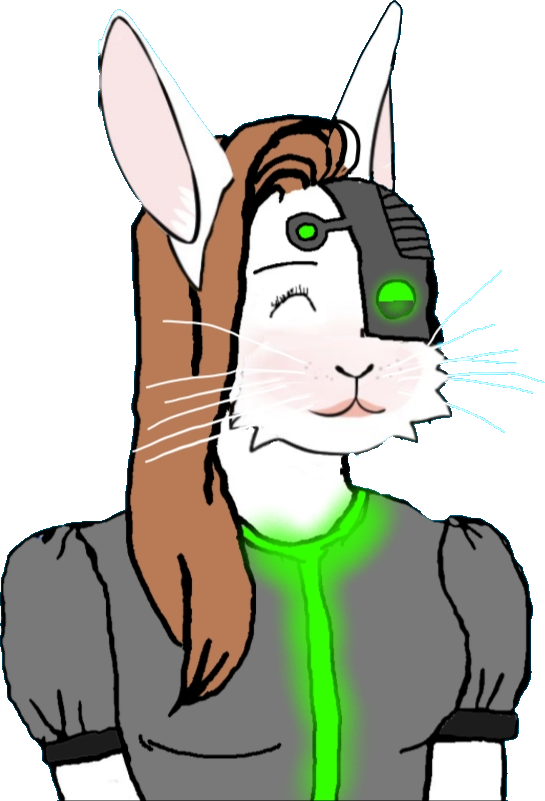
Label: 5_Trad_Wife